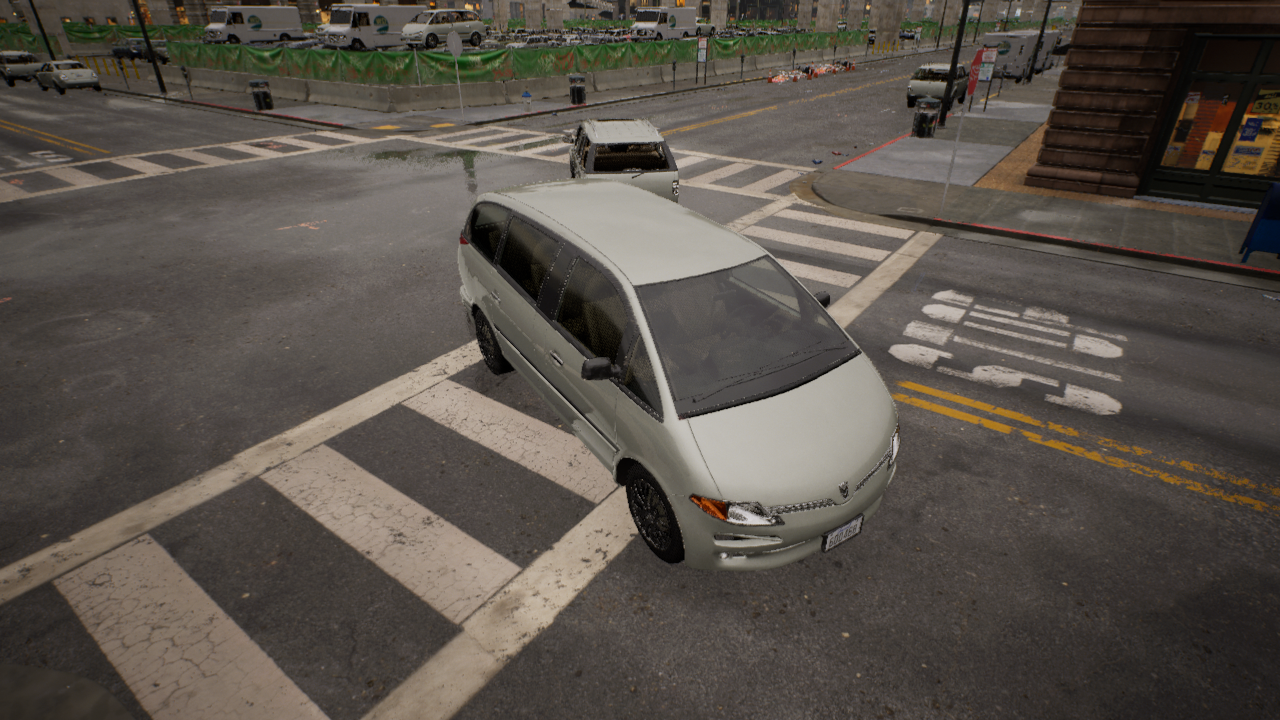
Venue: intersection
Lighting: golden hour
Vehicle rig: minivan